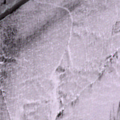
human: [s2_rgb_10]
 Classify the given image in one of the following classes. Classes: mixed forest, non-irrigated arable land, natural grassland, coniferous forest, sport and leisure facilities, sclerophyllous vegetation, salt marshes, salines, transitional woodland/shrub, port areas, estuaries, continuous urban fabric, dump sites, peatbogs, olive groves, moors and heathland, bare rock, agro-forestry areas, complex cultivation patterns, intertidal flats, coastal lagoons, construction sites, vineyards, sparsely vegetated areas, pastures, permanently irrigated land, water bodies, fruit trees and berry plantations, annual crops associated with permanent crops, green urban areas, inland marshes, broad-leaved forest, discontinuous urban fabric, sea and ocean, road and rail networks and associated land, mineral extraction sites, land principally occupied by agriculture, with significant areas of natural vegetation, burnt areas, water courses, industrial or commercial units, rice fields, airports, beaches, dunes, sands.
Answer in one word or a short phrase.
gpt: sea and ocean